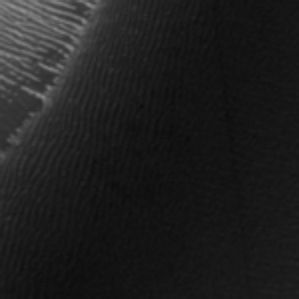
Label: frost